Interaction volume radius: 10 \u00c5
Interaction volume height: 30 \u00c5
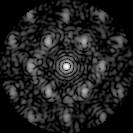
Disorder parameter: 0.5588